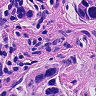
Metastatic tissue present: yes